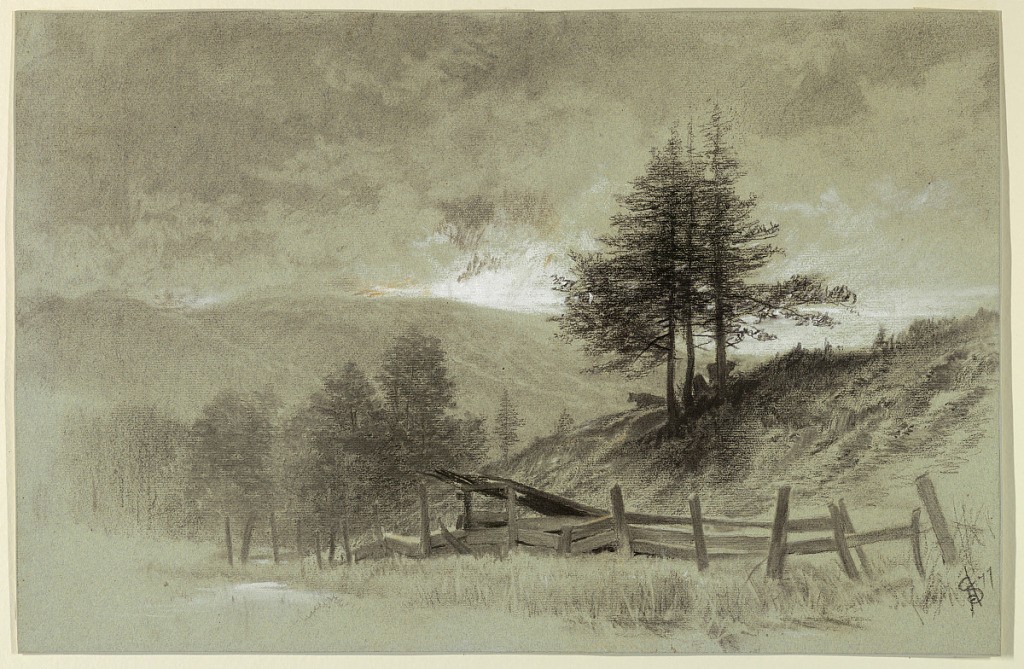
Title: Field with Rail Fence
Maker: Francis Hopkinson Smith, American, 1838–1915
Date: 1877
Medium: Charcoal, black and white chalk on gray paper.
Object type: Drawing
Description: Horizontal view of a field with a fenc in the foreground and a clump of three trees under which some cows are resting.